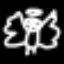
Label: angel